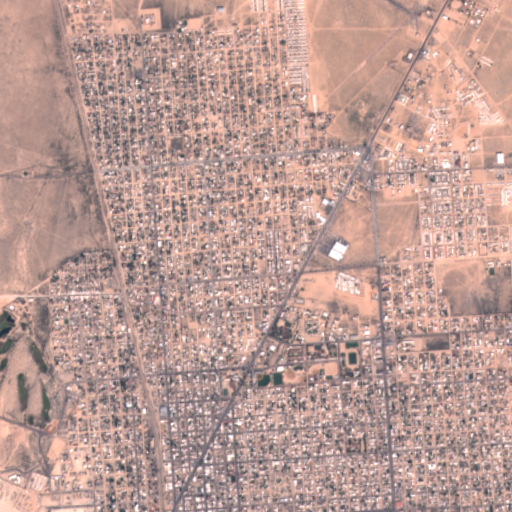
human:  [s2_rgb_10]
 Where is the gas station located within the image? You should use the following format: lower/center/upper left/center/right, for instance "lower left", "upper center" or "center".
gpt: The gas station is located in the lower right of the image.
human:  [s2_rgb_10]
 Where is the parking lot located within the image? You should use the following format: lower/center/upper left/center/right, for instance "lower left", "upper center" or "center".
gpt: The parking lot is located in the lower center of the image.
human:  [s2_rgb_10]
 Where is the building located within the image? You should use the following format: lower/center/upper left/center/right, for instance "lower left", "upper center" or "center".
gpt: There is no building in the image.